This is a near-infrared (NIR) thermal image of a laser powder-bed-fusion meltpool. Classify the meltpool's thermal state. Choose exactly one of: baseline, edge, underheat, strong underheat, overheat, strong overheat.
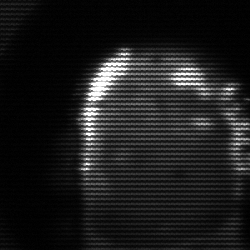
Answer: baseline